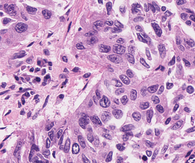
Tumor epithelial tissue: yes
Tumor-associated stroma tissue: yes
Normal tissue: no